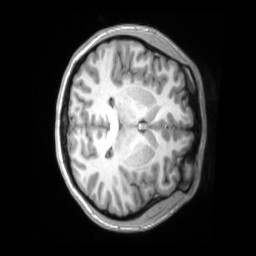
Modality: T1w
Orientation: axial
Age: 18
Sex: female
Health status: ill
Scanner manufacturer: siemens
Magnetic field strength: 3 T
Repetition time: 2.2 s
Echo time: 0.00157 s